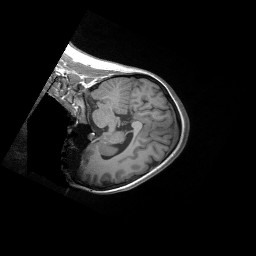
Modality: T1w
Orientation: sagittal
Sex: female